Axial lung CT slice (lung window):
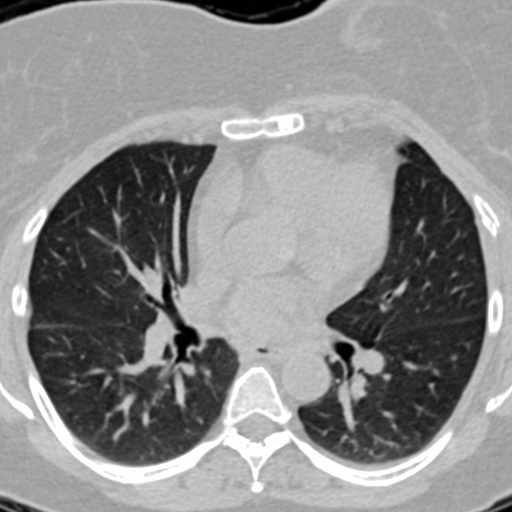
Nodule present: no